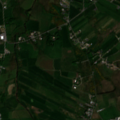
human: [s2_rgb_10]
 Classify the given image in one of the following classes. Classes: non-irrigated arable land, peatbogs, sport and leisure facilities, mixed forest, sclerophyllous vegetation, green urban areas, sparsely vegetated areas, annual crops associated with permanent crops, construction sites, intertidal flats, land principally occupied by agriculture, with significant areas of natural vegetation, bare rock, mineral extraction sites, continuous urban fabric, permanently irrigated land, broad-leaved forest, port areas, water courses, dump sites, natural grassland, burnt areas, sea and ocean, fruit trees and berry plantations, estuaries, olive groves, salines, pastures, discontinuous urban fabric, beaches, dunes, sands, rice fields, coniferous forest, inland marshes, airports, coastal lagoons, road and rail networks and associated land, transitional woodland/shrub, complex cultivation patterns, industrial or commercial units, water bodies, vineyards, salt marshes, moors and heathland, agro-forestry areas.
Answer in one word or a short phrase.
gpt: pastures, land principally occupied by agriculture, with significant areas of natural vegetation